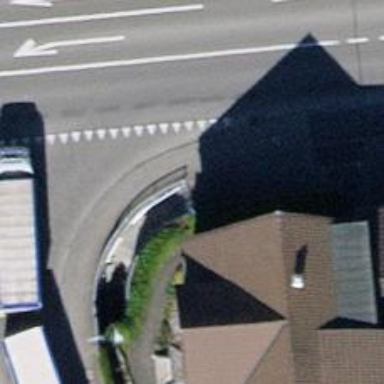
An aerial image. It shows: Sidewalk along the footway.